Field crop: maize
Growth stage: 2
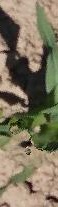
Species: maize